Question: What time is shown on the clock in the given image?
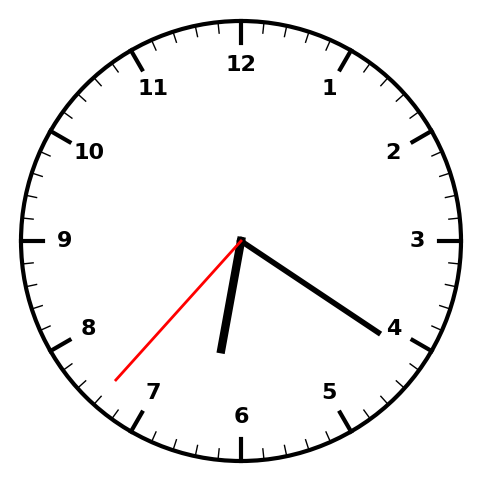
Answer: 06:20:37